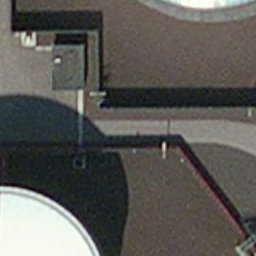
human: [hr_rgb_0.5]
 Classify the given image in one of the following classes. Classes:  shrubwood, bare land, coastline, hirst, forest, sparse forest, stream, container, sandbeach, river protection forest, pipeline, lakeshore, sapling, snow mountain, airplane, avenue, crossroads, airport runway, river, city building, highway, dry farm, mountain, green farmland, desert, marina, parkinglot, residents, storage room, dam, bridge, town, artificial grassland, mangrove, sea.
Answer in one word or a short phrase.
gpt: storage room